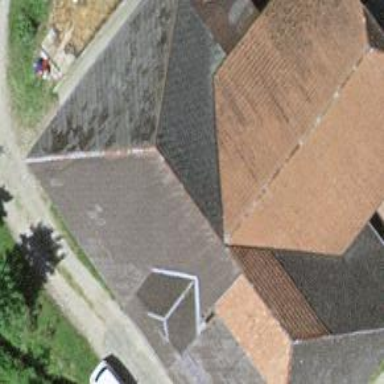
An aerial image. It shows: Farm building.